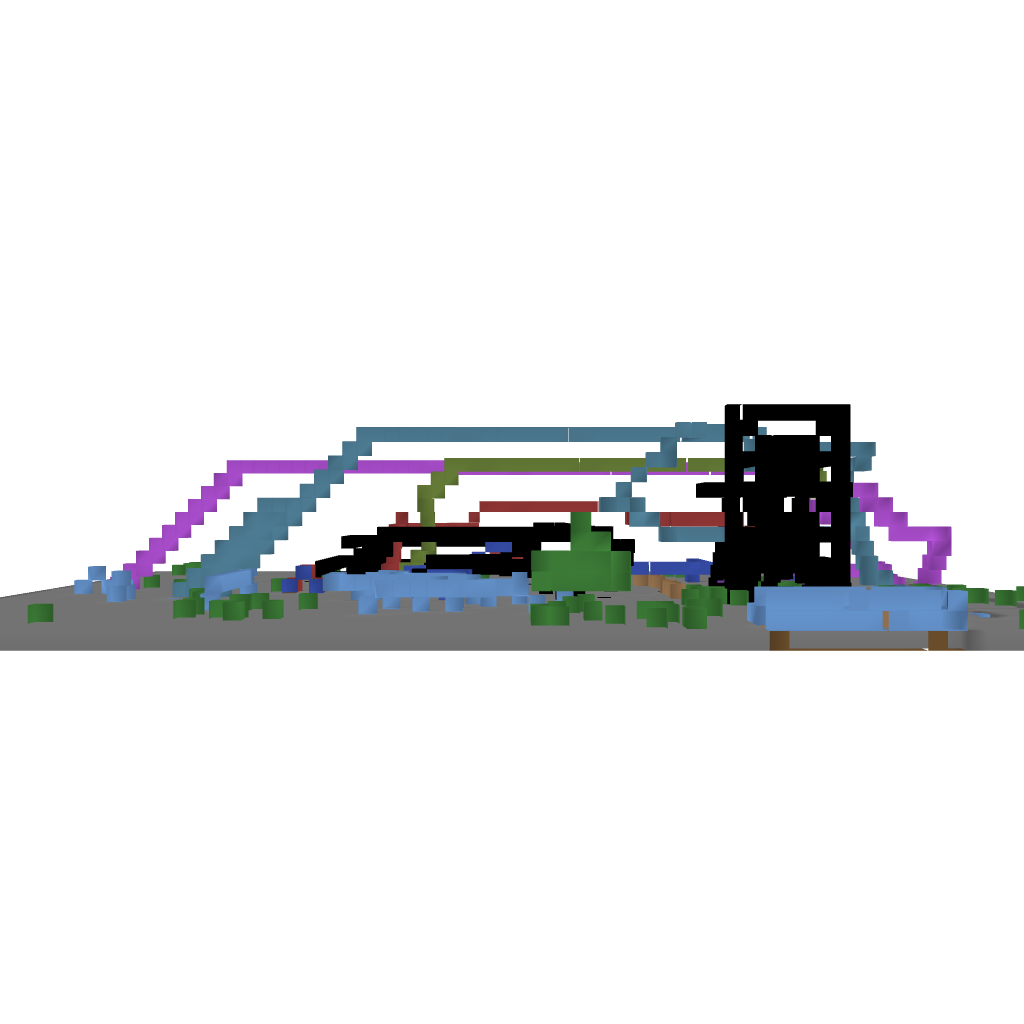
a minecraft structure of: Numbers 0-9 bad low quality